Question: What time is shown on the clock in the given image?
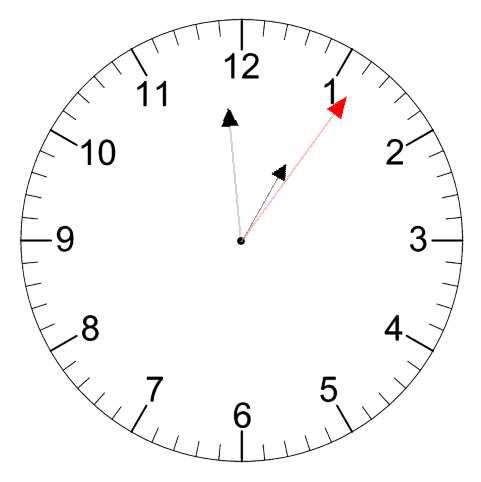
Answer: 12:59:06